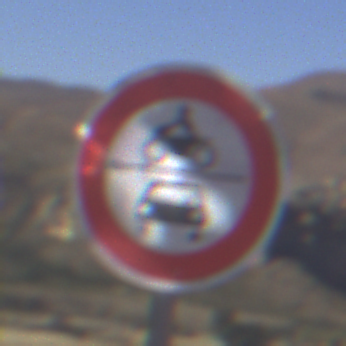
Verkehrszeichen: VerbotKraftfahrzeuge
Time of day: MorningAfternoon
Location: Outdoor (Nature)
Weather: Clear
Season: NotSpecified
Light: Natural